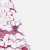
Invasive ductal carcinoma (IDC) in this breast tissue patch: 0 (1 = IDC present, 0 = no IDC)